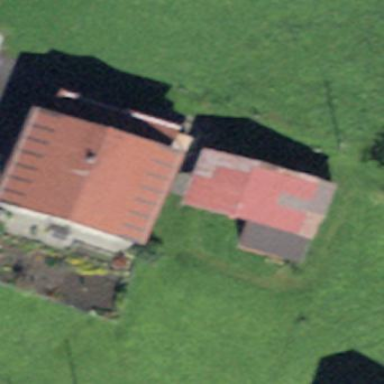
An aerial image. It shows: Residential building.